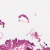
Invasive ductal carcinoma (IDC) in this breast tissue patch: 0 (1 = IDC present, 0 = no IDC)